Question: I'm working on an exercise where we have to build a shopping cart using HTML and JavaScript.
After adding each row dynamically and after the user enters the amount of each medicament he want to buy, the amount provided in each row will be multiplied by the specified price. Then the total is calculated.
The HTML code is as follows:
'''
<!DOCTYPE html PUBLIC "-//W3C//DTD XHTML 1.0 Transitional//EN" "http://www.w3.org/TR/xhtml1/DTD/xhtml1-transitional.dtd">
<html xmlns="http://www.w3.org/1999/xhtml">
<head>
<meta http-equiv="Content-Type" content="text/html; charset=utf-8" />
<title>Drug Shopping Cart</title>
<script type="text/javascript" src="drugShoppingCart.js"></script>
</head>
<body>
<h1 style="text-align:center">Drug shopping cart</h1>
<h2 style="text-align:center">Please enter your age & weight then choose what medicaments you want to buy to calculte the total price.</h2>
<div style="text-align:center">
<input type="text" value="Age" id="getAge" />
<input type="text" value="Weight" id="getWeight" />
</div>
<br />
<div style="border:groove; border-color:#006; background-color:rgb(0,51,153); color:rgb(255,255,255)">
<table cellspacing="50" id="shopTable" align="center">
<th>Drug Name</th>
<th>Price</th>
<th>Amount</th>
<th>Allergic</th>
<th>Amount of drug per item</th>
<th>Daily dose</th>
</table>
<br />
<input type="button" value="Add a new item" onClick="addTable()"> &nbsp;&nbsp;<button onclick="calculate()">Calculate</button>
<br />
</div>
</body>
</html>
'''
The script is as follows:
'''
var prices = ['', 5, 10, 15, 20];
var amntOfDrg = ['',"500mg", "250mg", "1mg", "0.5mg"];
var i=0; //Global counter - counts the number of rows
var cell2;
var cell4;
var cell5;
var cell6;
var age=document.getElementById("getAge");
var weight=document.getElementById("getWeight");
var weight;
var dropDown;
function selectChange(selection) {
cell2.innerHTML = prices[selection.selectedIndex];
if(selection.selectedIndex == 2 || selection.selectedIndex==3)
cell4.innerHTML= "<input type='checkbox' name='Allergic' value='yes' checked onclick='return false'>";
else
cell4.innerHTML=" <input type='checkbox' name='Allergic' value='no' unchecked onclick='return false'>";
cell5.innerHTML= amntOfDrg[selection.selectedIndex];
}
function addTable(){
i++;
var table=document.getElementById("shopTable");
{
var row = table.insertRow(1);
var cell1= row.insertCell(0);
cell2= row.insertCell(1);
var cell3= row.insertCell(2);
cell4= row.insertCell(3);
cell5= row.insertCell(4);
cell6= row.insertCell(5);
cell1.innerHTML= "<select id="selectMenu" " +
"onchange="selectChange(this)">" +
"<option value=''>Select a drug:</option>" +
"<option value='1'>Paracetamol</option>" +
"<option value='2'>Ibuprofen</option>" +
"<option value='3'>Saxagliptin</option>"+
"<option value='4'>Liraglutide</option>"+
"</select>";
cell3.innerHTML= "<input type='text' id='amount' value='Enter the amount here' />";
}
}
function calculate(){
var table=document.getElementById('shopTable');
}
'''
The calculation should be performed in the 'calculate()' function.
Do you have an idea about how can we perform this calculation by accessing all the inputs of amount?

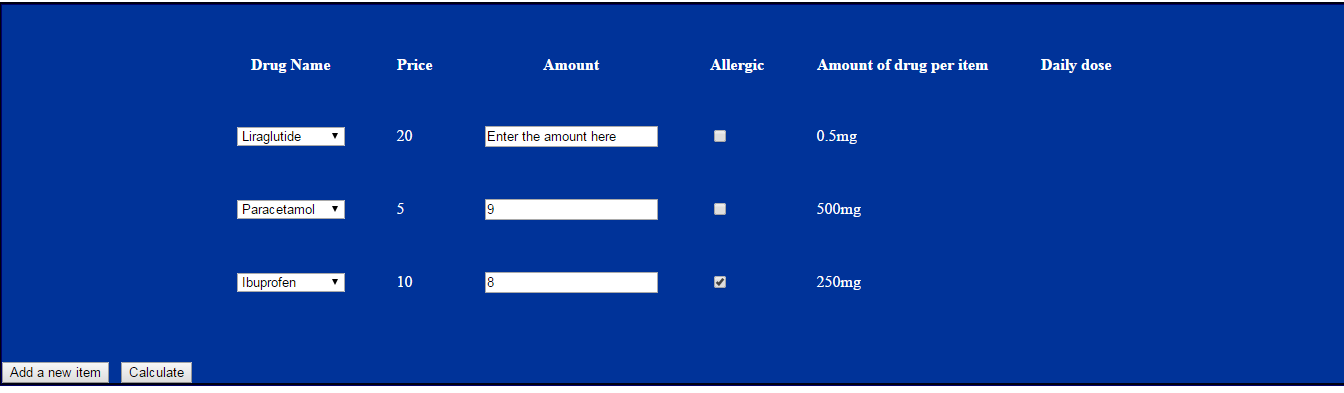
Answer: '''
function calculate(){
var table=document.getElementById('shopTable');
var count = table.getElementsByTagName('tr').length;
if (count > 0)
{
var total = 0;
for(var i = 1; i < count; i++)
{
total += table.rows[i].cells[1].innerHTML * table.rows[i].cells[2].children[0].value;
}
}
alert(total);
}
'''